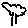
Label: tree